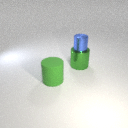
large green metal cylinder below small blue metal cylinder